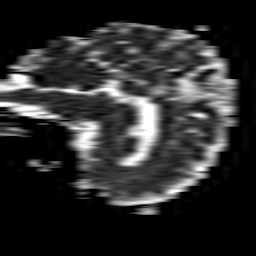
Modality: ADC
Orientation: sagittal
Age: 62
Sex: male
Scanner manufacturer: philips
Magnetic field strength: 1.5 T
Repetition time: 3.395 s
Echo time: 0.06922 s